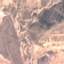
Land use / land cover class: HerbaceousVegetation